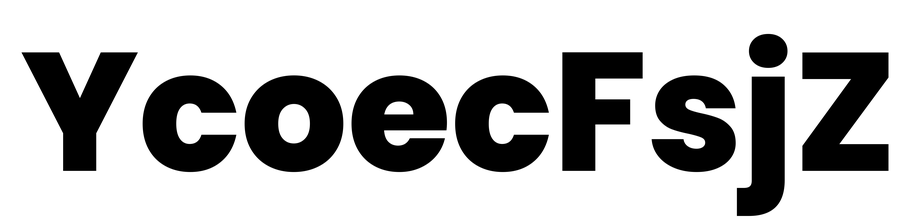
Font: Poppins-ExtraBold